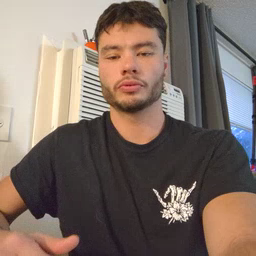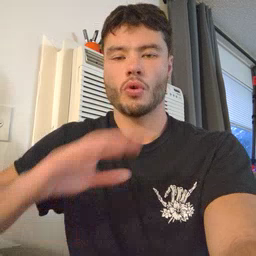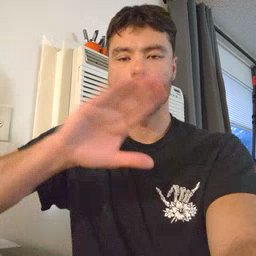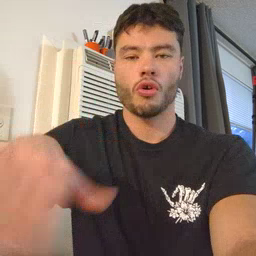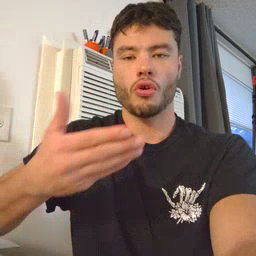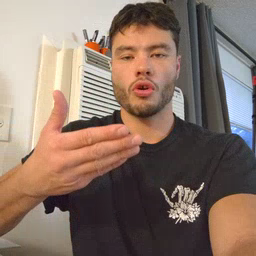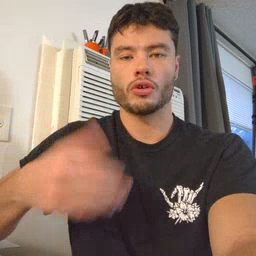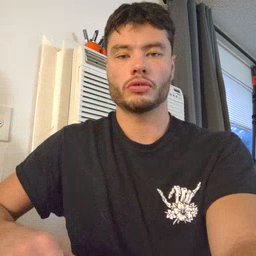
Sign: all